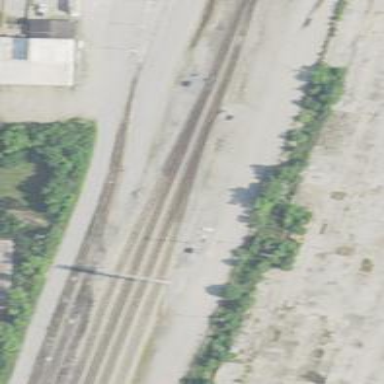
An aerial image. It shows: Railway siding for service.